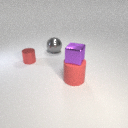
large gray metal sphere to the right of small red metal cylinder